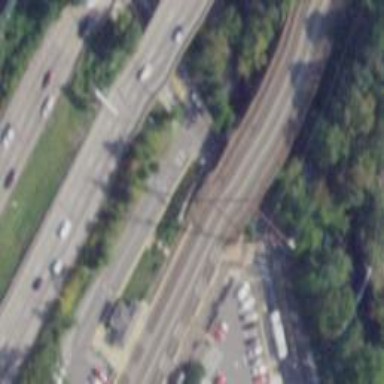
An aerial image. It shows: Bridge over electrified railway with contact lines.